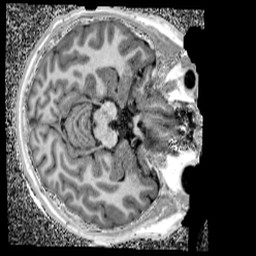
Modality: UNIT1_denoised
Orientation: axial
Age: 13
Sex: male
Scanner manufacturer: siemens
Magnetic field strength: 3 T
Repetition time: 4 s
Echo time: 0.00299 s